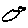
Label: bird